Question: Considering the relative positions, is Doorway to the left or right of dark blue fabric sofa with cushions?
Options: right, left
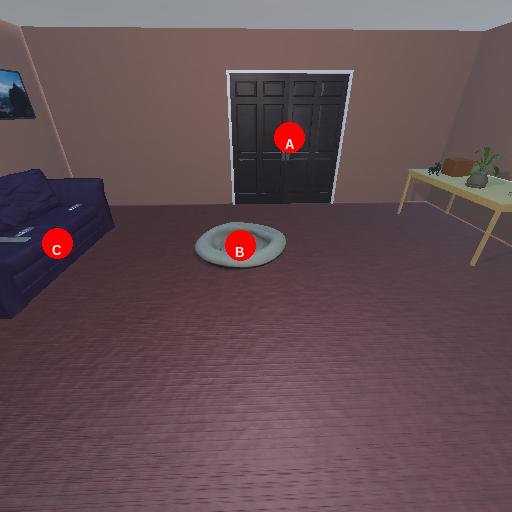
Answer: right